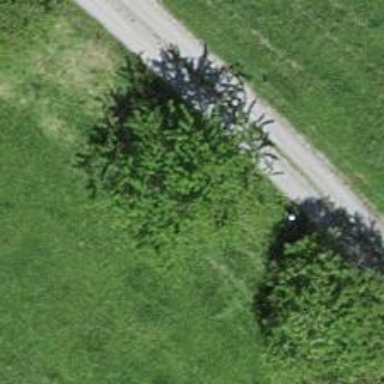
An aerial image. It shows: Beautiful tree in nature.